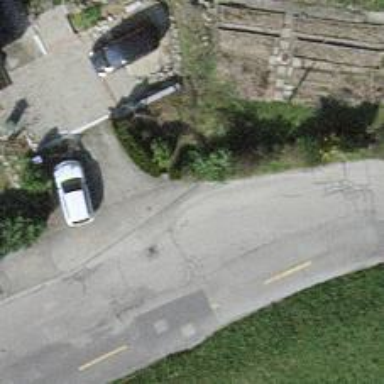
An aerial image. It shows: Asphalt sidewalk along the footway.